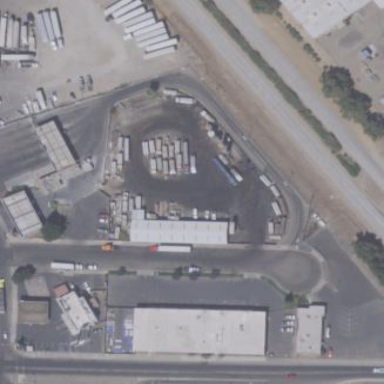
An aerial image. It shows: Industrial area with car repair shop.